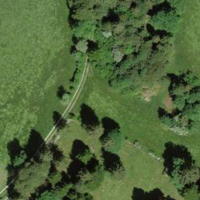
EUNIS habitat code: 41
Species observed at this site:
Geum rivale